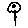
Label: flower